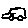
Label: car